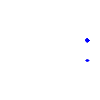
Particle: kaon